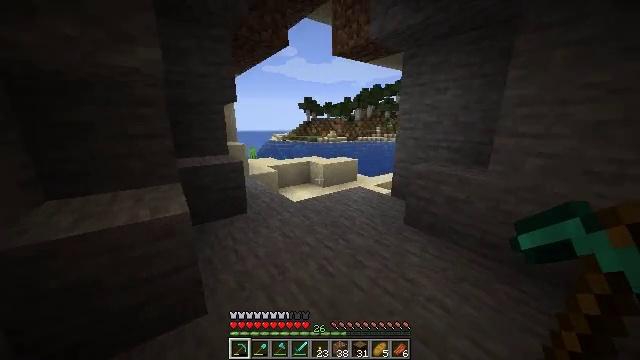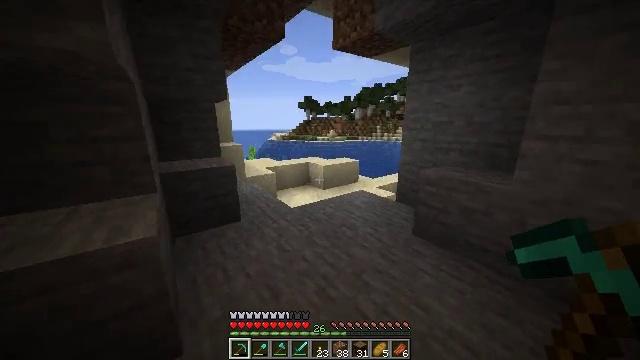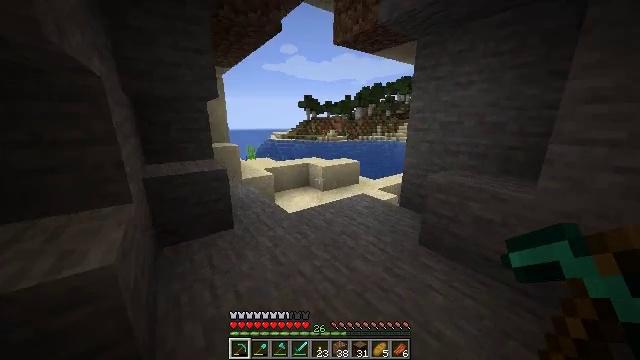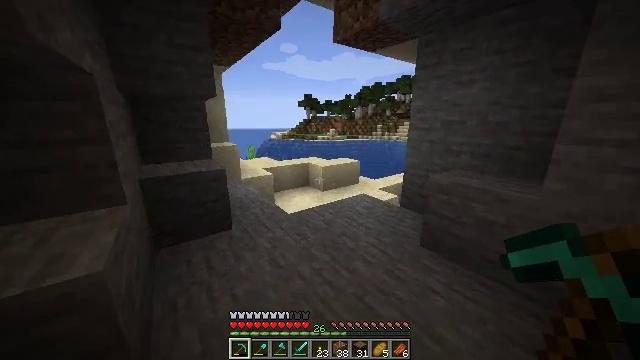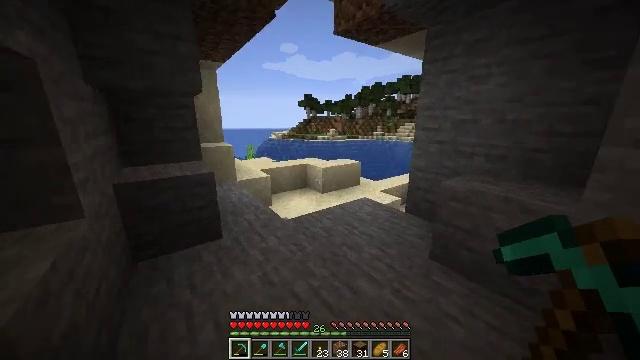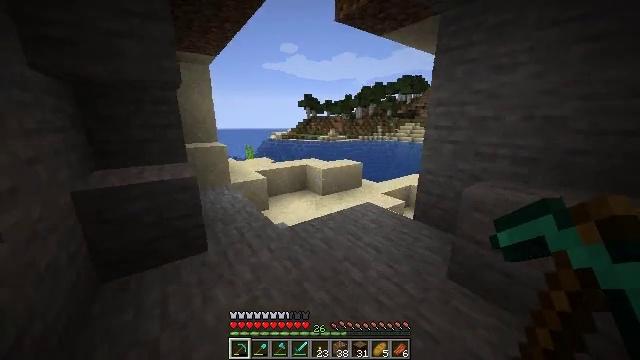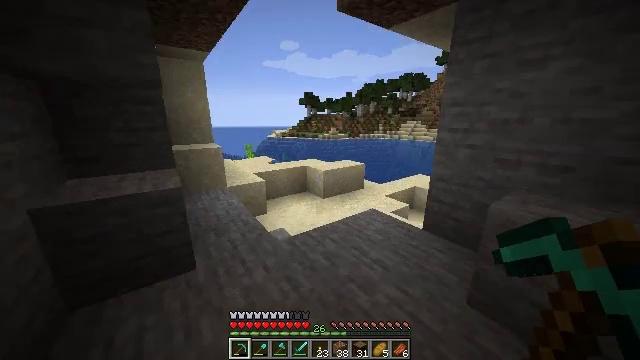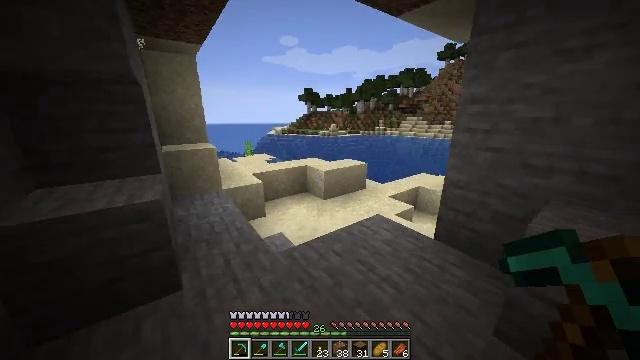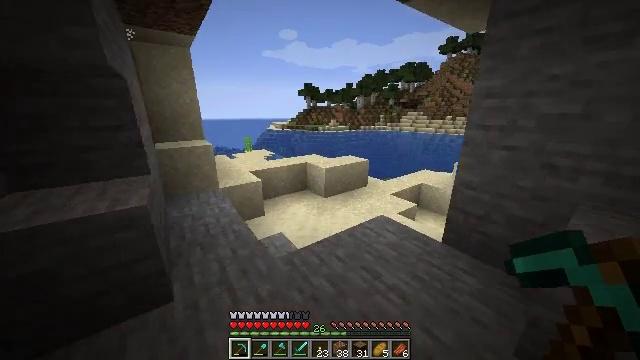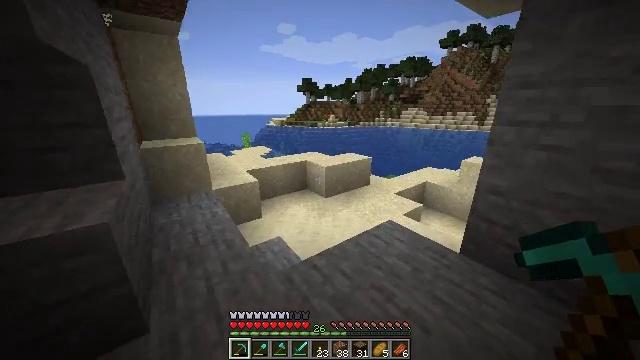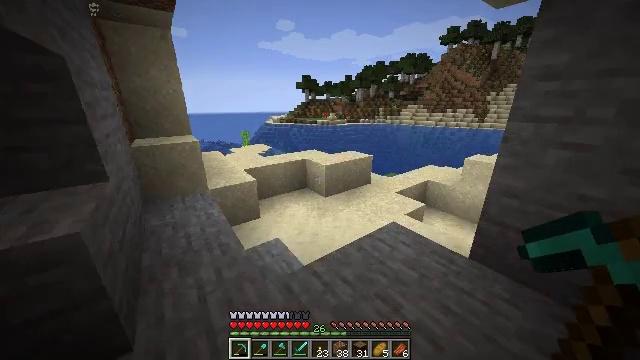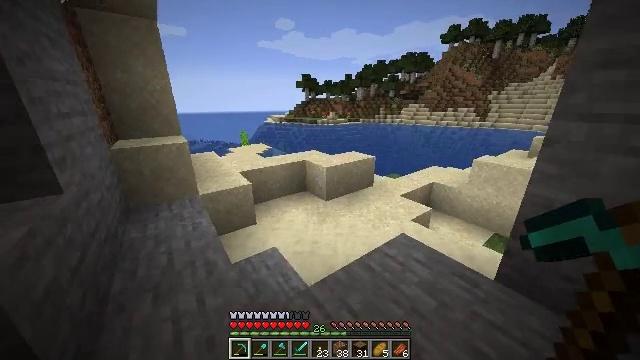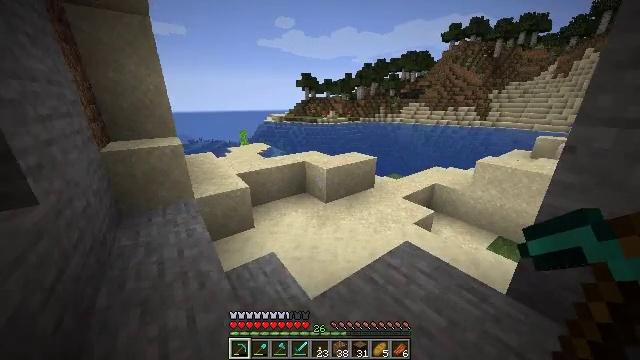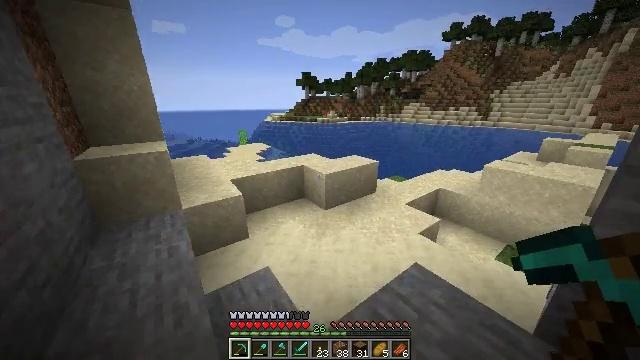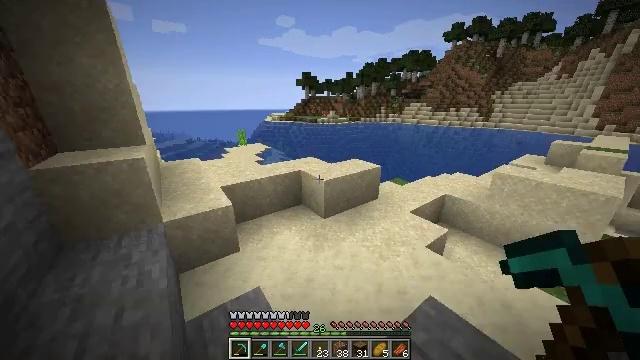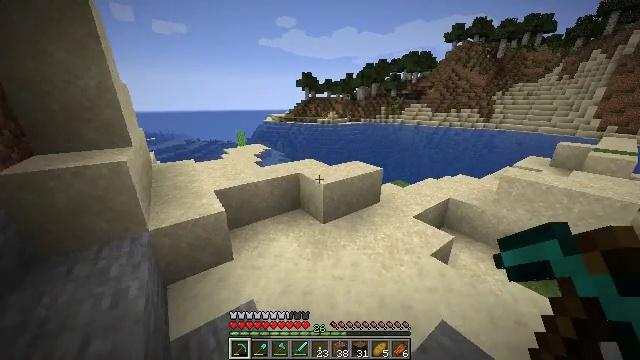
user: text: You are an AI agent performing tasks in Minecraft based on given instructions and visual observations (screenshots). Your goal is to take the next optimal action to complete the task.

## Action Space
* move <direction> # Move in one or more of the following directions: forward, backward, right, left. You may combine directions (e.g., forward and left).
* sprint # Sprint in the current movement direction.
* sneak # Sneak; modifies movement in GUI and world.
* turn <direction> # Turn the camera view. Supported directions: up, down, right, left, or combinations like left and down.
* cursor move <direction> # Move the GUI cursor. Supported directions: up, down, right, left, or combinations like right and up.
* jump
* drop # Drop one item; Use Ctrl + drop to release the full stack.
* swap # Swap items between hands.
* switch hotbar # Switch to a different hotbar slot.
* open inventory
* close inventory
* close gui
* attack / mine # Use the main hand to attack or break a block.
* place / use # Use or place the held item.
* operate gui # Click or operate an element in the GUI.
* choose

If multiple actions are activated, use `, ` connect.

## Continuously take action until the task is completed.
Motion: motion action
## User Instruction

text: Harvest sugar cane from the plant.
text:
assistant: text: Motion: move forward, sprint
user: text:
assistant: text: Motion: move forward, sprint
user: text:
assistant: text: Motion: move forward, sprint
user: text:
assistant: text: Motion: move forward, sprint
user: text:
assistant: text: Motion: move forward, sprint
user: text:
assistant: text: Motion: move forward, sprint
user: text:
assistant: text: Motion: move forward, sprint
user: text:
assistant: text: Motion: move forward, sprint, turn down
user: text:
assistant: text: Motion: move forward, sprint, turn down
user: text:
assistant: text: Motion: move forward, sprint
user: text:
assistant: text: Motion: move forward, sprint
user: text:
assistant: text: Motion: move forward, sprint
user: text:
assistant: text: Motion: move forward, sprint
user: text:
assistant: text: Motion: move forward, sprint
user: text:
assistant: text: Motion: move forward, sprint
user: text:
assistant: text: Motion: move forward, sprint
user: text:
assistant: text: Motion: move forward, sprint
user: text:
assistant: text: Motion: move forward, sprint, turn left
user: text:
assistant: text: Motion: move forward, sprint, turn left
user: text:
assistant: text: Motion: move forward, sprint, turn left
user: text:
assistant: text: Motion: move forward, sprint
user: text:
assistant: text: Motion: move forward, sprint
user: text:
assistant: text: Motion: move forward, sprint
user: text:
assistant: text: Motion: move forward, sprint
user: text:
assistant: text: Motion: move forward, sprint, turn right
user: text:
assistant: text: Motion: move forward, sprint, turn right and up
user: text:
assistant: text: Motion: move forward, turn right and up
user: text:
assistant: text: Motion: move forward, turn right and up
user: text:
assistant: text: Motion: move forward
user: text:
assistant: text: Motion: no_op